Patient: sex M, age 53
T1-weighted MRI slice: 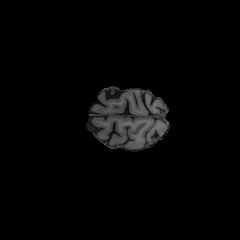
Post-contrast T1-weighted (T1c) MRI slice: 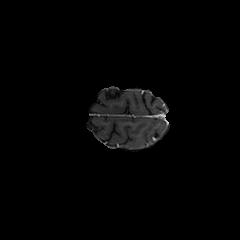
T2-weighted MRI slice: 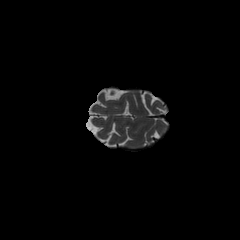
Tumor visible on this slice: no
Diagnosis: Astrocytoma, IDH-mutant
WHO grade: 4